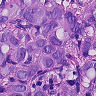
Metastatic tissue present: yes